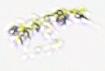
Label: Detritus